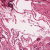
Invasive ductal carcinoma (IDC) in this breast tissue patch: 0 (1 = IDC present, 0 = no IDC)